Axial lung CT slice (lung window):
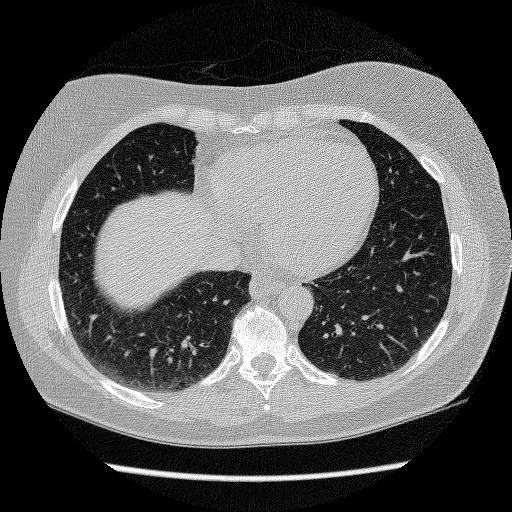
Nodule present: no